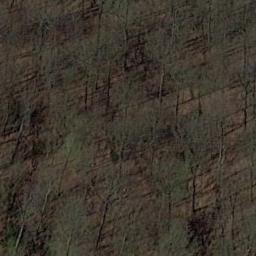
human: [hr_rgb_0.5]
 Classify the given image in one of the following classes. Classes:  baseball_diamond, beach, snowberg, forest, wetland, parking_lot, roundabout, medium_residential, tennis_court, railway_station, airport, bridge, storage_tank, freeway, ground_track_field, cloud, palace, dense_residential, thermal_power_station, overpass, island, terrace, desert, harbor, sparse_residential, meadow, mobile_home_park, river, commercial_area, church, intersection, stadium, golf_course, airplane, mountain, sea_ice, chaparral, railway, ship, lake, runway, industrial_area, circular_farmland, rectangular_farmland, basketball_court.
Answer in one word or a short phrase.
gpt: forest